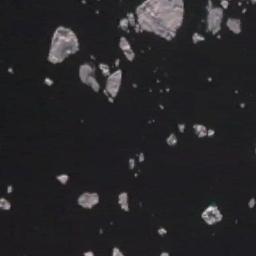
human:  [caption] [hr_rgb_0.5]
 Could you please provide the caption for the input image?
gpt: There are many ice on the black sea .

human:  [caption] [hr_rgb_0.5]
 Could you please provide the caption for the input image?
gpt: Many ice cubes of various sizes are scattered floating on the blue sea .

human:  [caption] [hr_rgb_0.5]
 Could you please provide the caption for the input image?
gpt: Several pieces of sea ice of different sizes float in the deep blue sea .

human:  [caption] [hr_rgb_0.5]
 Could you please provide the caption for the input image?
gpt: There are sea ice of different sizes .

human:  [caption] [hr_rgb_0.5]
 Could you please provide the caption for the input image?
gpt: There are some pieces of sea ice .